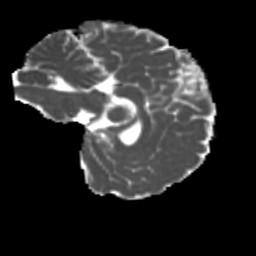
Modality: MD
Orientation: sagittal
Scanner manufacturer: siemens
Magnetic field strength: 3 T
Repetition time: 4 s
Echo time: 0.0594 s